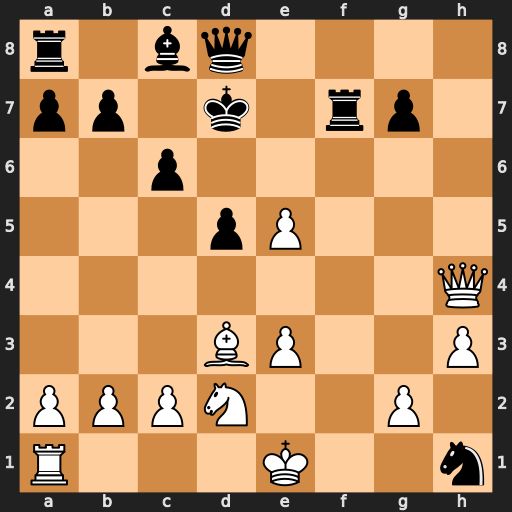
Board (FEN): r1bq4/pp1k1rp1/2p5/3pP3/7Q/3BP2P/PPPN2P1/R3K2n
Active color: w
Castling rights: Q
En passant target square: -
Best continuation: e6+ Kc7 Qxd8+ Kxd8 exf7